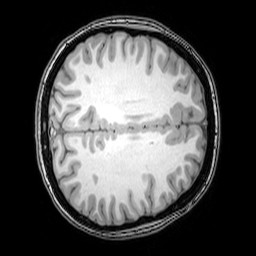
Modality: T1w
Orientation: axial
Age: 23
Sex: female
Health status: healthy
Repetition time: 0.081 s
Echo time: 0.037 s